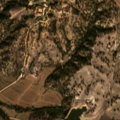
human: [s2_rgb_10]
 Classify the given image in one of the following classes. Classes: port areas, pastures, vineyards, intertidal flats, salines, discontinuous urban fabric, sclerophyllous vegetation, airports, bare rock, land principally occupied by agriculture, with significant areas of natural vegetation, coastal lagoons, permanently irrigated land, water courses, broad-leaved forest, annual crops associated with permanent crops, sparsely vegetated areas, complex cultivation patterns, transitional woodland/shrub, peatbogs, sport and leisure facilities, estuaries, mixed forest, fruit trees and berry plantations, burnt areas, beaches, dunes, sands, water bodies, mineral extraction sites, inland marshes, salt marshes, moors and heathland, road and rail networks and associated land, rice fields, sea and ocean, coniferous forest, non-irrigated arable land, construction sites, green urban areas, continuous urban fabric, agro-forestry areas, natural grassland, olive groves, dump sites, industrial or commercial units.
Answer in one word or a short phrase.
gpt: non-irrigated arable land, permanently irrigated land, rice fields, olive groves, agro-forestry areas, transitional woodland/shrub